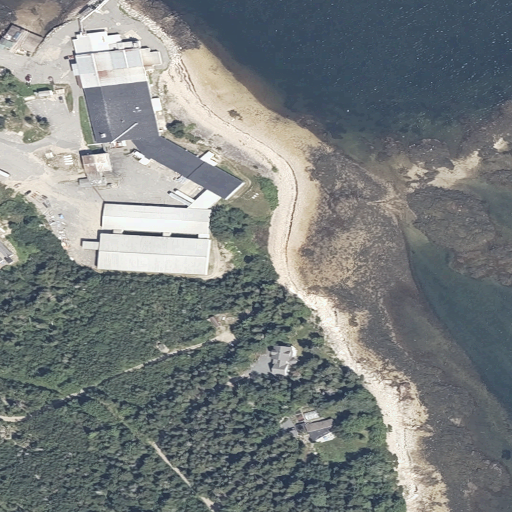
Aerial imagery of cape in Maine named Clark Point containing open water, evergreen forest, herbaceous wetlands, high intensity development, barren land, medium intensity development, open development, and low intensity development